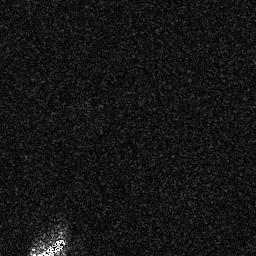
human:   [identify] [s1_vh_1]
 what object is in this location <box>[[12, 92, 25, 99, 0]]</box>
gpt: <ref>1 medium ship at the bottom left</ref>